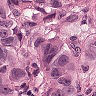
Metastatic tissue present: yes